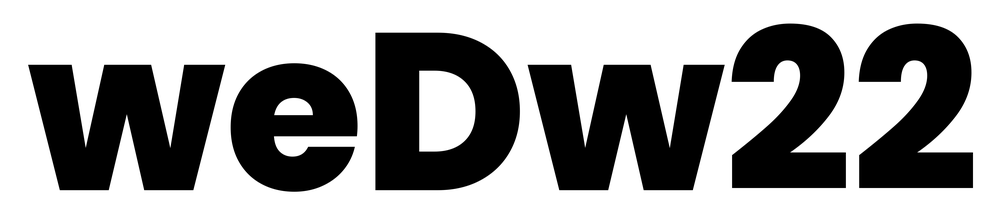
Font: Poppins-ExtraBold